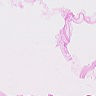
Metastatic tissue present: no